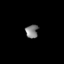
Tissue: lung
Cell type: Epithelial cells
Senescence score: 0.2317
Nuclear area (px): 166
Mean DAPI intensity: 126.602